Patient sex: F
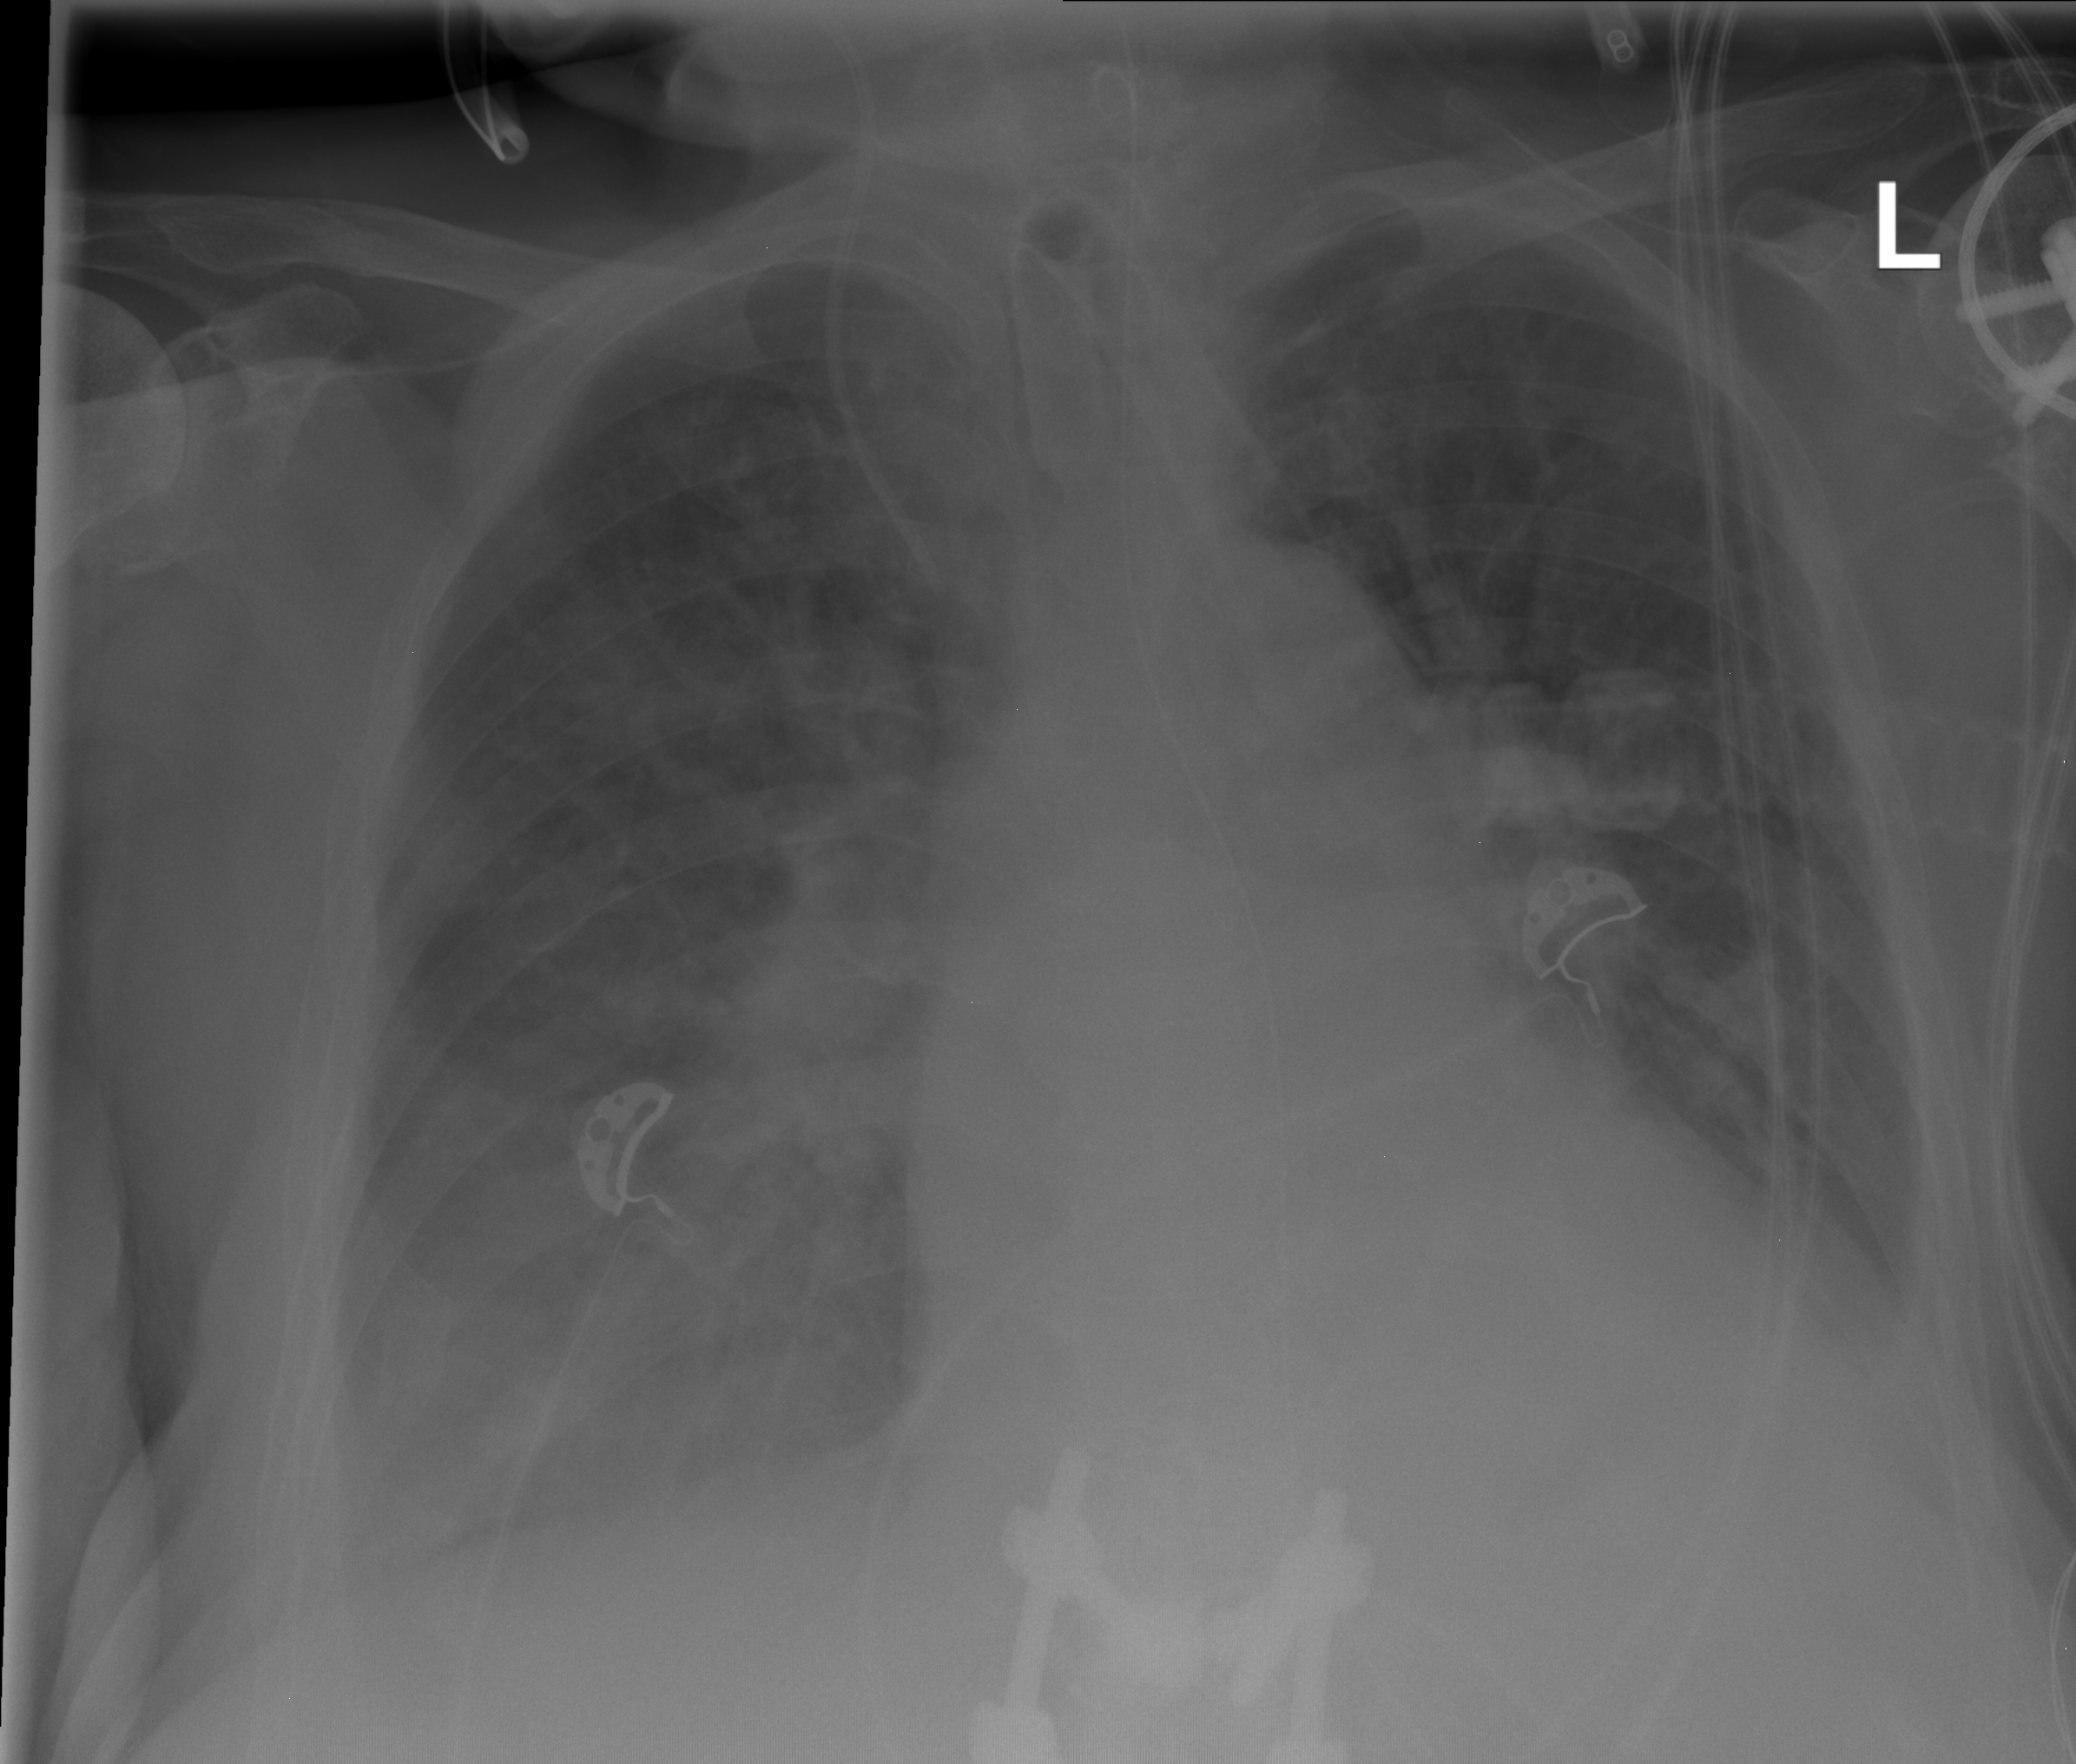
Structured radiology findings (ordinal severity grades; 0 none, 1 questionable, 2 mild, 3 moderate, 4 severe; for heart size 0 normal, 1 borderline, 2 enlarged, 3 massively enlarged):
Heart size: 2
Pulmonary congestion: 3
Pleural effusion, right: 3
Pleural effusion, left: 2
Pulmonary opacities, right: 0
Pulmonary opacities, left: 0
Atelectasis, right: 2
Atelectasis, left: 0